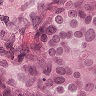
Metastatic tissue present: yes